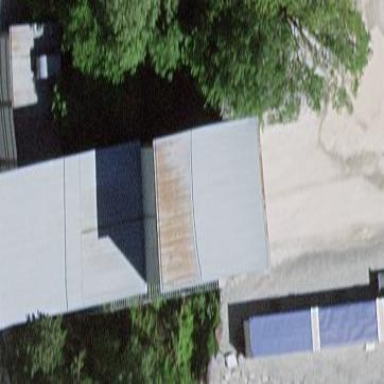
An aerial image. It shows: Industrial building.